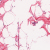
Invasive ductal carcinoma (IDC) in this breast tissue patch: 0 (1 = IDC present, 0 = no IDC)